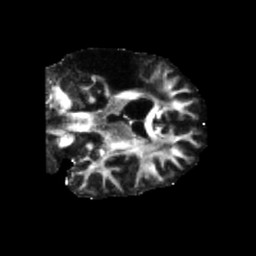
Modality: FA
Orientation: coronal
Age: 43
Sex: male
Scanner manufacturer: siemens
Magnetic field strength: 3 T
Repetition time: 5.47 s
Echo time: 0.0854 s